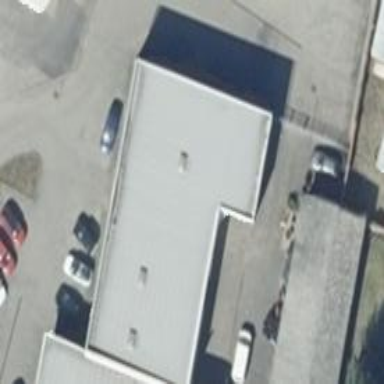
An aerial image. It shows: Car repair shop.